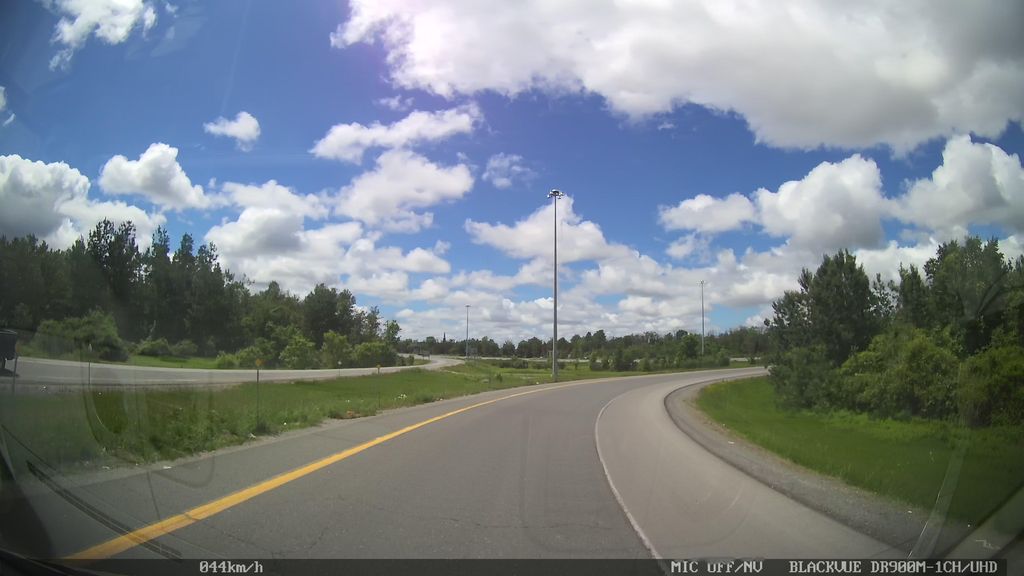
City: ottawa-gatineau